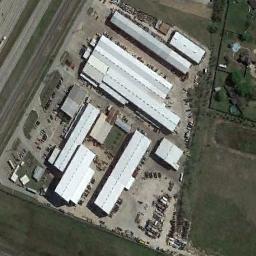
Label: industrial_area